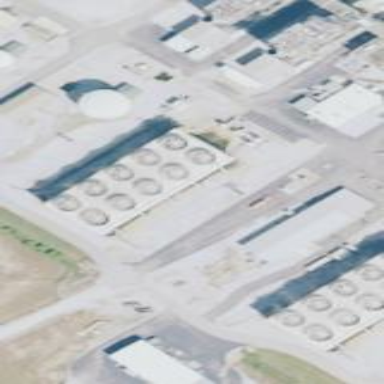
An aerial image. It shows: Industrial building used for cooling purposes.